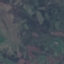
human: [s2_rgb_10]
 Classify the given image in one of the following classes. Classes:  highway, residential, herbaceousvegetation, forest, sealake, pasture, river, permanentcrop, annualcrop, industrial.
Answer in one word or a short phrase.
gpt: HerbaceousVegetation